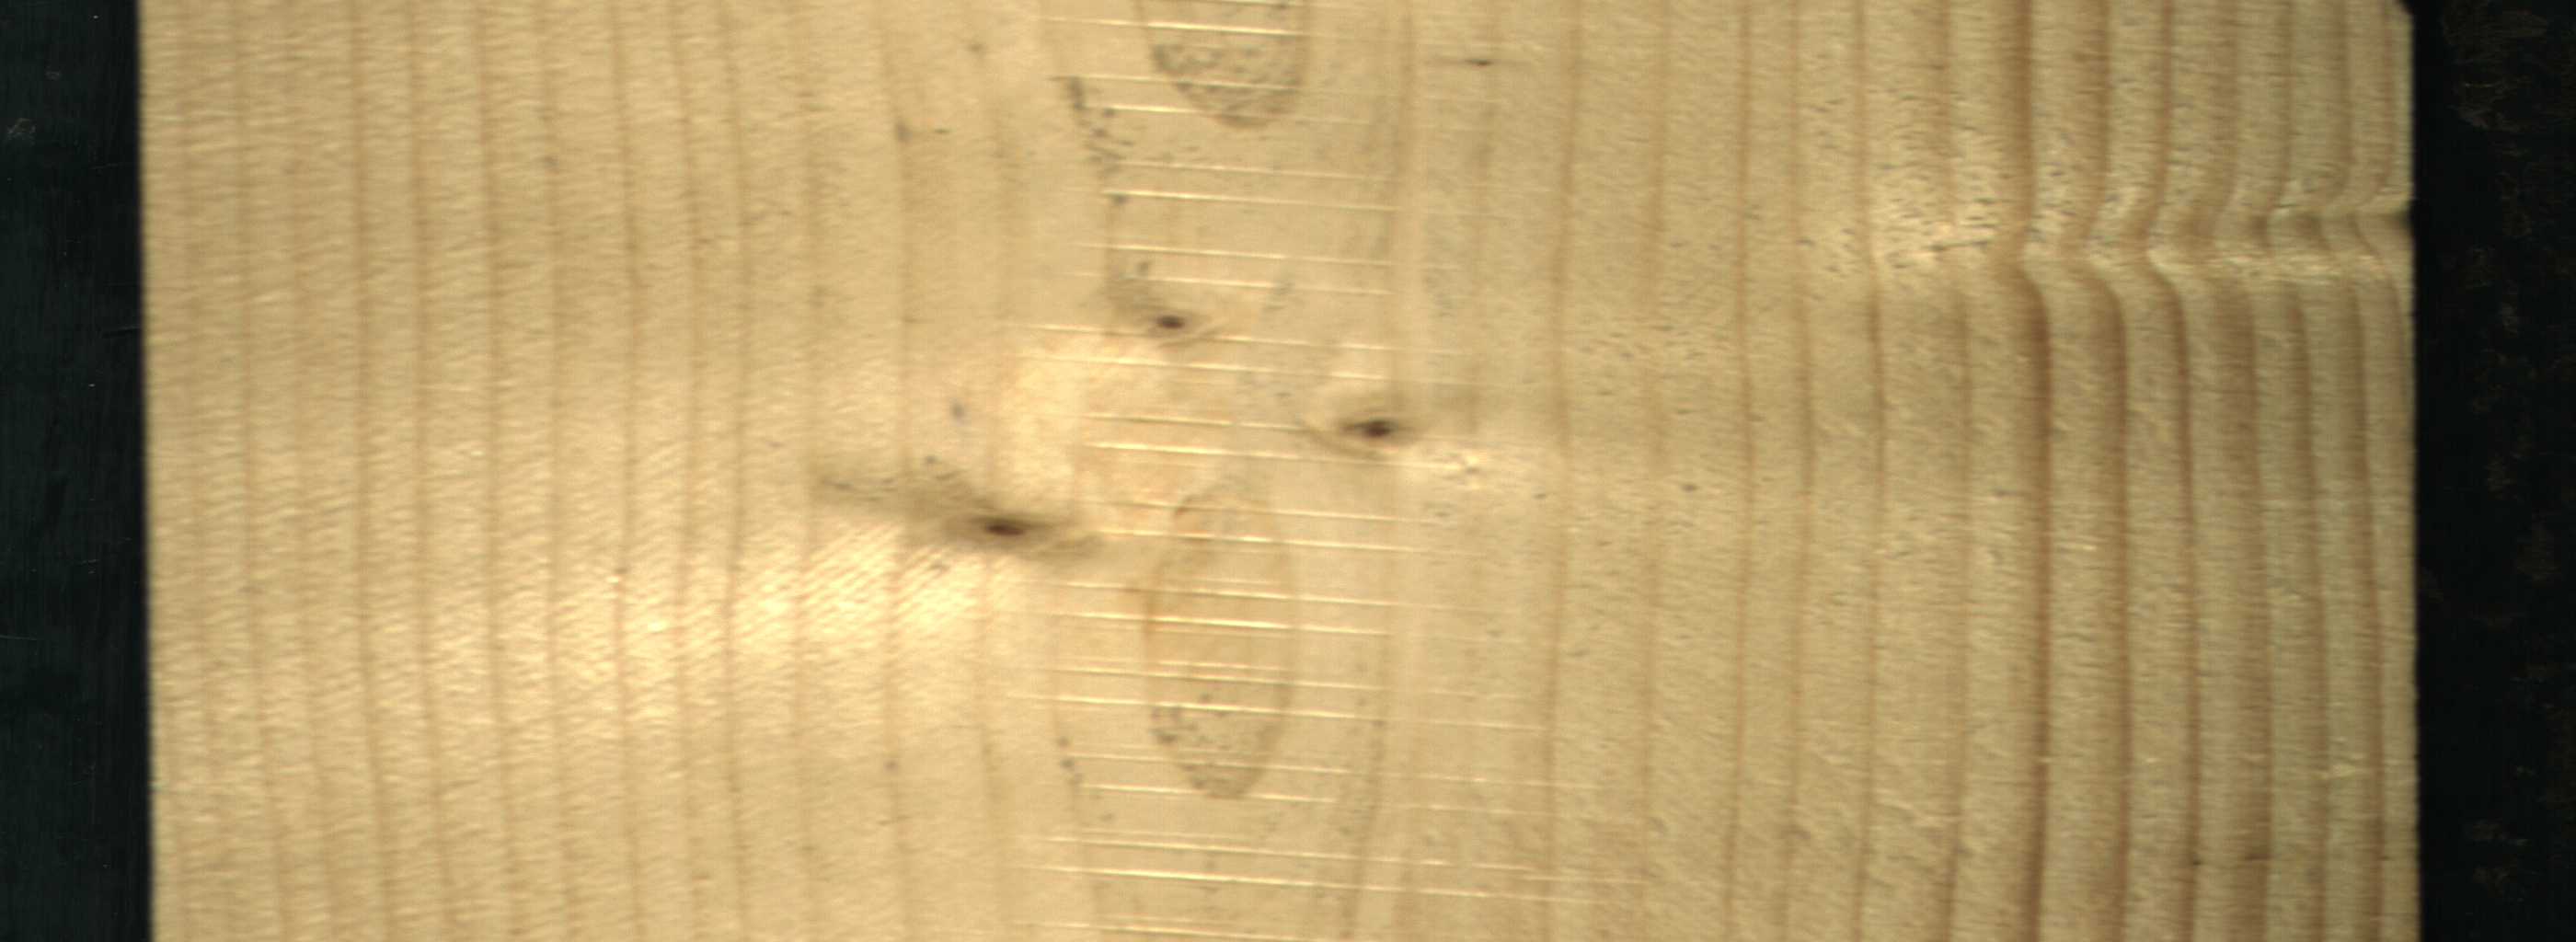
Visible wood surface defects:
Dead_Knot
Dead_Knot
Live_Knot
Live_Knot
Live_Knot